Question: I'm fairly new to SQL and can't figure out how to get what I need. I'm trying to get only the Unique project_id and add all "hours_worked" to each phase_id.
This is what I'm trying to accomplish (see image):
'''
project | phase1 | phase 2 | phase 5 |
"myproject1" | 0 | 4 | 11.5 |
'''
is this possible in one statement?

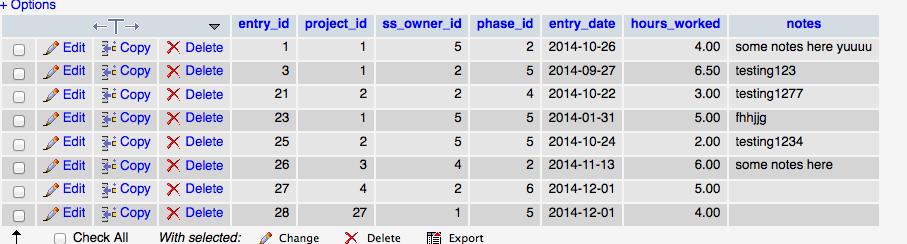
Answer: Writing from memory:
'''
SELECT project_id,
sum(case when phase_id=1 then hours_worked else 0 end),
sum(case when phase_id=2 then hours_worked else 0 end),
sum(case when phase_id=5 then hours_worked else 0 end)
from table_name
group by project_id
'''